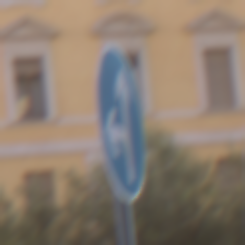
Verkehrszeichen: VorgeschriebeneFahrtrichtungGeradeausOderLinks
Umgebung: Outdoor, Urban
Tageszeit: SunriseSunset
Wetter: Clear
Licht: Natural
Jahreszeit: NotSpecified
Kontrast: MediumContrast